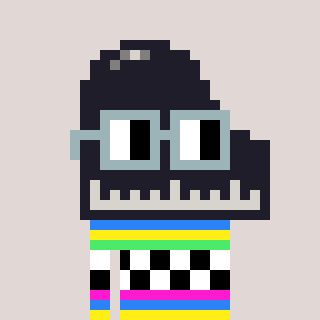
a pixel art character with square dark gray glasses, a piano-shaped head and a grayscale-colored body on a warm background